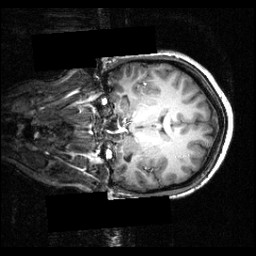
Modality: T1w
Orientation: coronal
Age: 23
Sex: female
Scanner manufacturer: siemens
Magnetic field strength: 3.951 T
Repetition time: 1.5 s
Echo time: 0.00335 s